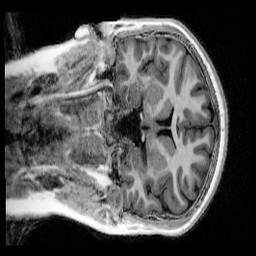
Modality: UNIT1_denoised
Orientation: coronal
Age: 10
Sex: female
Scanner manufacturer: siemens
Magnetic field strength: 3 T
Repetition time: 4 s
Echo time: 0.00303 s